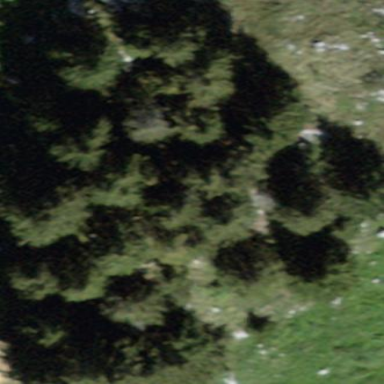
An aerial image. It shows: Forest area.